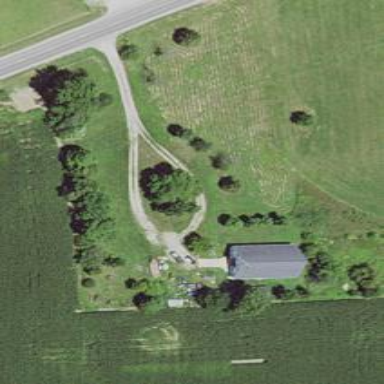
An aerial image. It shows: Driveway leading to service road.